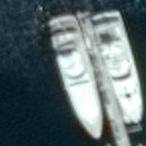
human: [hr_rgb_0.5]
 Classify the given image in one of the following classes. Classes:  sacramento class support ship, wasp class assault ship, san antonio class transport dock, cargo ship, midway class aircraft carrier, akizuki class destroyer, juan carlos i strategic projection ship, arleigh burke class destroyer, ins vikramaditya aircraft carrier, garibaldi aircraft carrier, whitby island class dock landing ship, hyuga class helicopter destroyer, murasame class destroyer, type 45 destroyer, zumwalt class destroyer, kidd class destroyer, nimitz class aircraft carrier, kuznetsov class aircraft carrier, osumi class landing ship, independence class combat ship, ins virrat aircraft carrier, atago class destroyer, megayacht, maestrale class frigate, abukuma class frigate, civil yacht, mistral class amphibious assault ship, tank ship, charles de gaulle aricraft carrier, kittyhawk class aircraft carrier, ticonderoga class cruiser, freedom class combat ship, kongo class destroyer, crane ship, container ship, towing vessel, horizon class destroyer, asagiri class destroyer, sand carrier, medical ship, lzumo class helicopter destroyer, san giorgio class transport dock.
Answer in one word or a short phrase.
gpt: Civil yacht